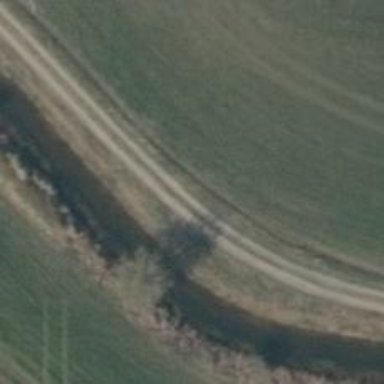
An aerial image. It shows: Gravel track with grade3 tracktype.